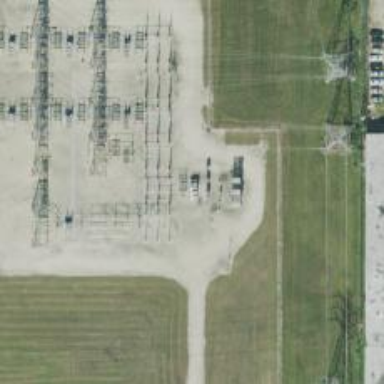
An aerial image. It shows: Switch for power supply.